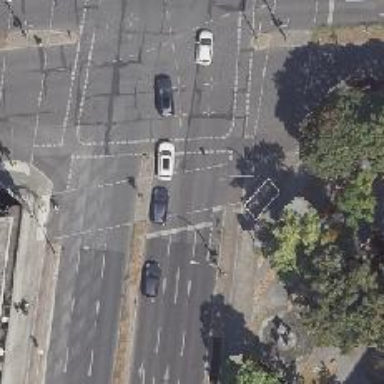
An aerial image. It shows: Asphalt footway with crossing controlled by traffic signals.